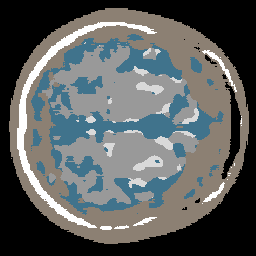
Label: no_lesion